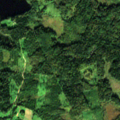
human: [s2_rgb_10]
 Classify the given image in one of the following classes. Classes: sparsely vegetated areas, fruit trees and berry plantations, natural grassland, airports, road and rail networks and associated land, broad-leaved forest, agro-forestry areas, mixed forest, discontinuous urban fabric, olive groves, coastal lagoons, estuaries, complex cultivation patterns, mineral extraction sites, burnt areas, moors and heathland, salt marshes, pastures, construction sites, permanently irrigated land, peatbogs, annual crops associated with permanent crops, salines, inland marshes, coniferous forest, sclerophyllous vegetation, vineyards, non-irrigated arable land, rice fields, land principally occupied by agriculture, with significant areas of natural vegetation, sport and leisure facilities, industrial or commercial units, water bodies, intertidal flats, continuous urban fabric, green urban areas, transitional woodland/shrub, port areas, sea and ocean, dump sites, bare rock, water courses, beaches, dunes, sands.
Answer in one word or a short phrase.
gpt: land principally occupied by agriculture, with significant areas of natural vegetation, mixed forest, transitional woodland/shrub, water bodies